Question: I have a solution with two projects in it. A portable areas project, and a web site that references the portable areas project, and Both reference MvcContrib.
The problem I am have is with the embedded resources, they are giving me a 404 error when I try to get to them. It seems like it's trying to access a physical path not the dll. The partial view works fine.
The file I'm trying to access looks like this inside my visual studio solution explorer
AdHocReporting/Areas/AdHocReportBuilder/Content/adhoc.css (the build action is embedded)
'''
using System.Web.Mvc;
using MvcContrib.PortableAreas;
namespace AdHocReporting.Areas.AdHocReportBuilder
{
public class AdHocReportBuilderAreaRegistration : PortableAreaRegistration
{
public override string AreaName
{
get { return "AdHocReportBuilder"; }
}
public override void RegisterArea(AreaRegistrationContext context, IApplicationBus bus)
{
RegisterRoutes(context);
RegisterAreaEmbeddedResources();
}
private void RegisterRoutes(AreaRegistrationContext context)
{
context.MapRoute(
AreaName + "_content",
base.AreaRoutePrefix + "/Content/{resourceName}",
new { controller = "EmbeddedResource", action = "Index", resourcePath = "Content" },
new[] { "MvcContrib.PortableAreas" }
);
context.MapRoute(
AreaName + "_default",
base.AreaRoutePrefix + "/{controller}/{action}/{id}",
new { action = "Index", id = UrlParameter.Optional }
);
}
}
}
'''
'''
namespace AdHocReportingSite
{
public class MvcApplication : System.Web.HttpApplication
{
public static void RegisterGlobalFilters(GlobalFilterCollection filters)
{
filters.Add(new HandleErrorAttribute());
}
public static void RegisterRoutes(RouteCollection routes)
{
routes.IgnoreRoute("{resource}.axd/{*pathInfo}");
routes.MapRoute(
"Default", // Route name
"{controller}/{action}/{id}", // URL with parameters
new { controller = "Home", action = "Index", id = UrlParameter.Optional } // Parameter defaults
);
}
protected void Application_Start()
{
AreaRegistration.RegisterAllAreas();
PortableAreaRegistration.RegisterEmbeddedViewEngine();
FilterConfig.RegisterGlobalFilters(GlobalFilters.Filters);
RouteConfig.RegisterRoutes(RouteTable.Routes);
}
}
}
'''

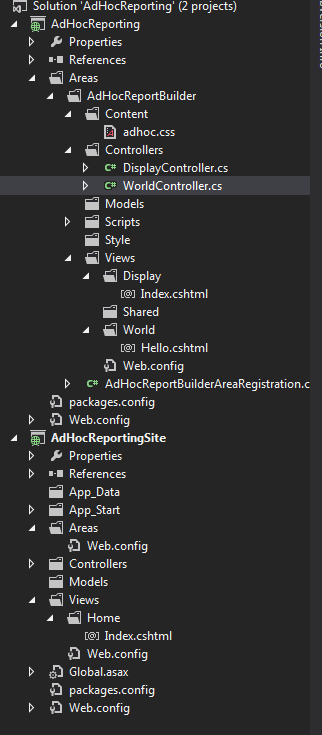
Answer: Could not reproduce the issue once I created a new project and redid everything. I'm not sure if it was an error or I just missed a step in setting up my portable areas.